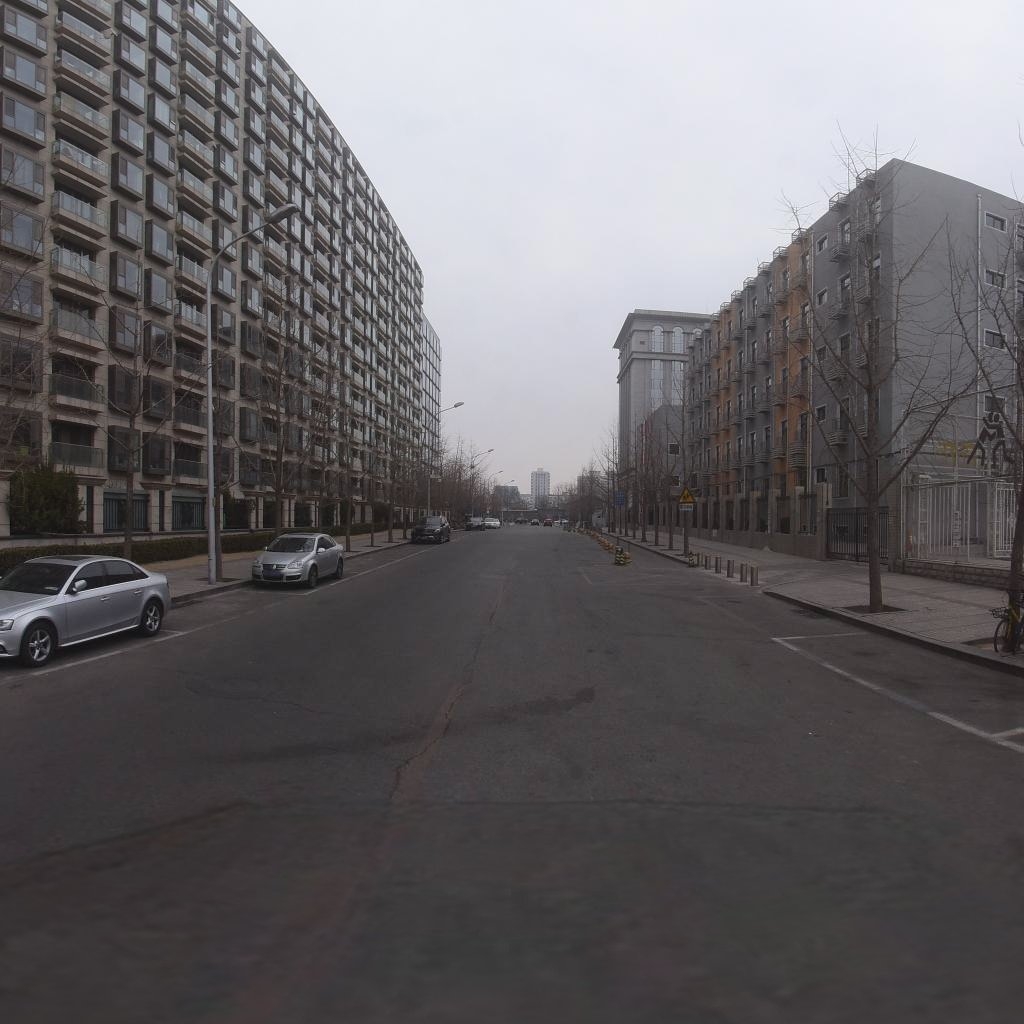
Region: Xicheng
Road damage annotations: transverse crack, longitudinal crack